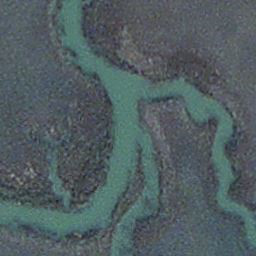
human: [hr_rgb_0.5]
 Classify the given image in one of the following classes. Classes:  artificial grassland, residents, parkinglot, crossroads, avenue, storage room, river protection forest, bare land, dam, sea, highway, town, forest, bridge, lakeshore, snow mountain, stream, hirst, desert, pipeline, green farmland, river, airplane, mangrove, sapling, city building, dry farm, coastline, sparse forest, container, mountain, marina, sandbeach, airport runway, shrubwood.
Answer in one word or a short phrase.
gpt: stream